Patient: sex F, age 57
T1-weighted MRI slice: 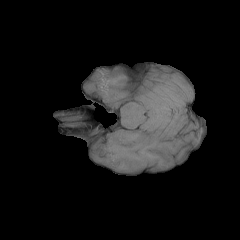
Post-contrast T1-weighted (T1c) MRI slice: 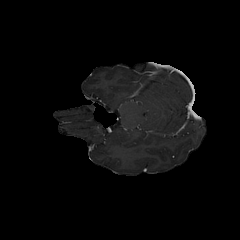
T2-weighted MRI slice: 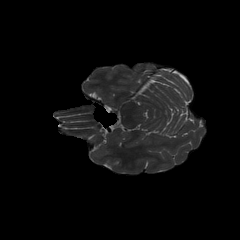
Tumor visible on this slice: no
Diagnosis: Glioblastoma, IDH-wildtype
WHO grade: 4